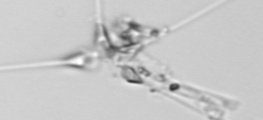
Label: Asterionellopsis_glacialis